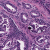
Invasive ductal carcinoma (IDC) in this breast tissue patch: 1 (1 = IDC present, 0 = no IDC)